Question: Can we get the direction on apple map using set of points. The following code snippet is drawing the straight line instead of directions
'''
- (IBAction)getRoute:(id)sender {
[self.mapView removeOverlay:self.routeLine];
CLLocationCoordinate2D overflowLotCoords[5]={
CLLocationCoordinate2DMake(39.04864351611461,-76.8513227245313),
CLLocationCoordinate2DMake(39.04851710015167,-76.8517540587399),
CLLocationCoordinate2DMake(39.04695987529381,-76.85235192135768),
CLLocationCoordinate2DMake(39.04734847050665,-76.85236298239703),
CLLocationCoordinate2DMake(39.04779491740192,-76.85232236959109)
};
MKPolyline *polyLine = [MKPolyline polylineWithCoordinates:overflowLotCoords count:4];
[self.mapView addOverlay:polyLine];
self.routeLine = polyLine;
}
- (MKOverlayRenderer *)mapView:(MKMapView *)mapView rendererForOverlay:(id<MKOverlay>)overlay {
if ([overlay isKindOfClass:[MKPolyline class]]) {
MKPolylineRenderer *renderer = [[MKPolylineRenderer alloc] initWithOverlay:overlay];
[renderer setStrokeColor:[UIColor redColor]];
[renderer setLineWidth:4.0];
[renderer setStrokeColor:[UIColor redColor]];
return renderer;
}
return nil;
}
'''
I wanted to draw the route using set of points, I do have source and destination along with list of points. Once route is drawn then I get the current location using webservice and would like to show the location on route.

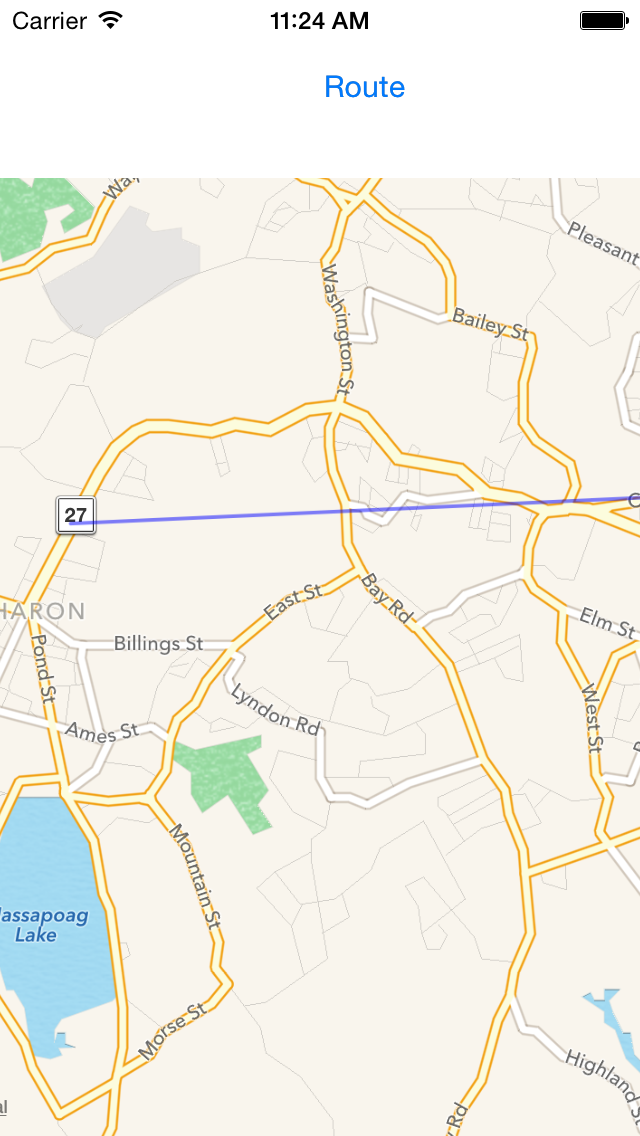
Answer: You can try this way and set your coordinates :
'''
- (void)viewDidLoad {
[super viewDidLoad];
// center map
CLLocationCoordinate2D startCoord = CLLocationCoordinate2DMake(47.081012, 2.398781);
MKCoordinateRegion adjustedRegion = [self.mapView regionThatFits:MKCoordinateRegionMakeWithDistance(startCoord, <PHONE>, <PHONE>)];
[self.mapView setRegion:adjustedRegion animated:YES];
[self showLines];
}
- (void)didReceiveMemoryWarning {
[super didReceiveMemoryWarning];
}
- (void)showLines {
CLLocationCoordinate2D *pointsCoordinate = (CLLocationCoordinate2D *)malloc(sizeof(CLLocationCoordinate2D) * 3);
pointsCoordinate[0] = CLLocationCoordinate2DMake(48.856614, 2.352221);
pointsCoordinate[1] = CLLocationCoordinate2DMake(45.764043, 4.835658);
pointsCoordinate[2] = CLLocationCoordinate2DMake(43.296482, 5.369779);
MKPolyline *polyline = [MKPolyline polylineWithCoordinates:pointsCoordinate count:3];
free(pointsCoordinate);
[self.mapView addOverlay:polyline];
}
- (MKPolylineRenderer *)mapView:(MKMapView *)mapView viewForOverlay:(id)overlay{
// create a polylineView using polyline overlay object
MKPolylineRenderer *polylineView = [[MKPolylineRenderer alloc] initWithPolyline:overlay];
// Custom polylineView
polylineView.strokeColor = [UIColor orangeColor];
polylineView.lineWidth = 2.0;
polylineView.alpha = 0.5;
return polylineView;
}
'''